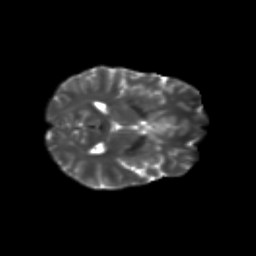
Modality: T2w
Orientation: axial
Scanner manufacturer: siemens
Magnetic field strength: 3 T
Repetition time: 9.2 s
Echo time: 0.084 s